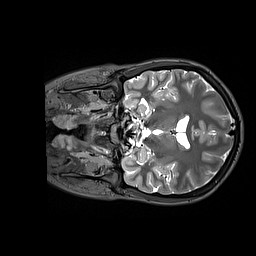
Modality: T2w
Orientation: coronal
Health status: healthy
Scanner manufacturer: siemens
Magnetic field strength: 3 T
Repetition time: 4.8 s
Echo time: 0.433 s